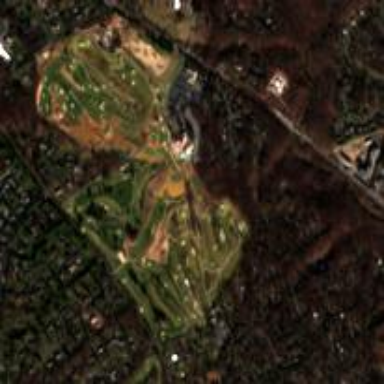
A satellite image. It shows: Golf course surrounded by greenery.